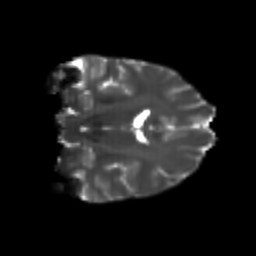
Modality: T2w
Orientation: coronal
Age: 23
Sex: female
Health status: healthy
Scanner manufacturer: philips
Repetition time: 7.389 s
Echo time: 0.08599 s